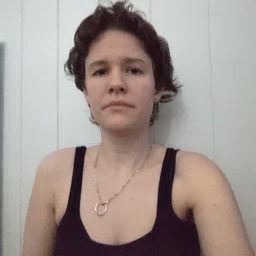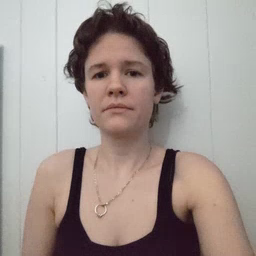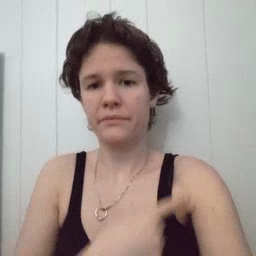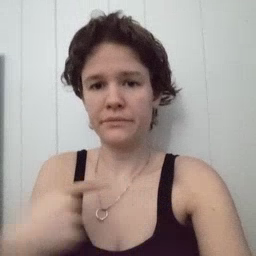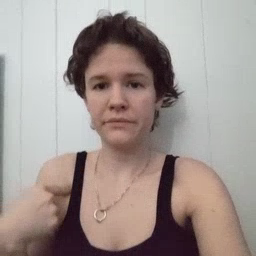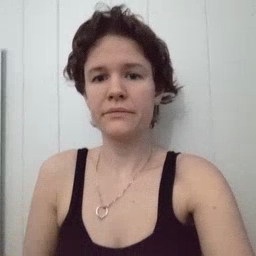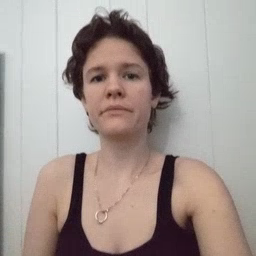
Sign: weus